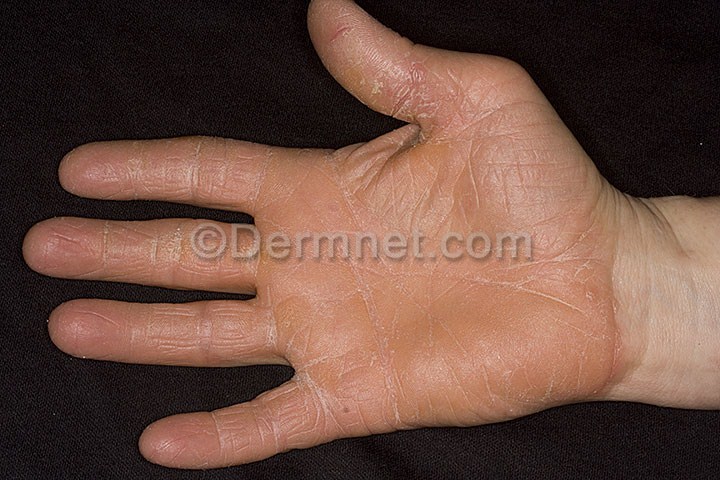
Disease: Psoriasis pictures Lichen Planus and related diseases